Question: I'm looking to add in the image of a guest poster into the main blog. Basically {PortraitURL-30} for the guest user.

In the blog I want to pull in the person silhouette, I can't seem to find the code anywhere if I use {PortraitURL-30} it'll just bring back the orange profile image.
All the necessary tickboxes for allowing thumbnails and such has been ticked, I've spent the last couple of days speaking to tumblr support with them just coming back saying they don't offer technical support.
The class for the person silhouette is post_sub_avatar, I've been looking high and low for something along the lines of
---
{PostSubAvatar-30} or something but I can't seem to find it!
Any help would be appreciated!
Cheers
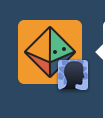
Answer: Try this:
'''
{block:GroupMembers}
{GroupMemberPortraitURL-30}
{/block:GroupMembers}
'''